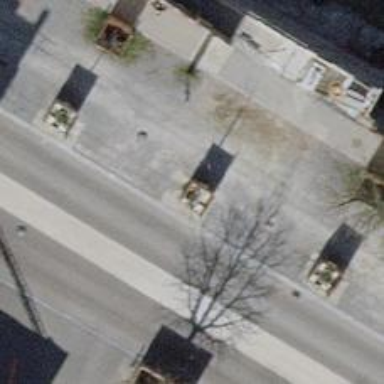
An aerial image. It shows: Avenue lined with trees.